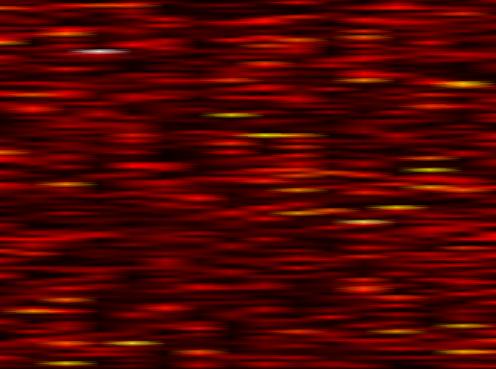
Label: WOLA